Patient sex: M
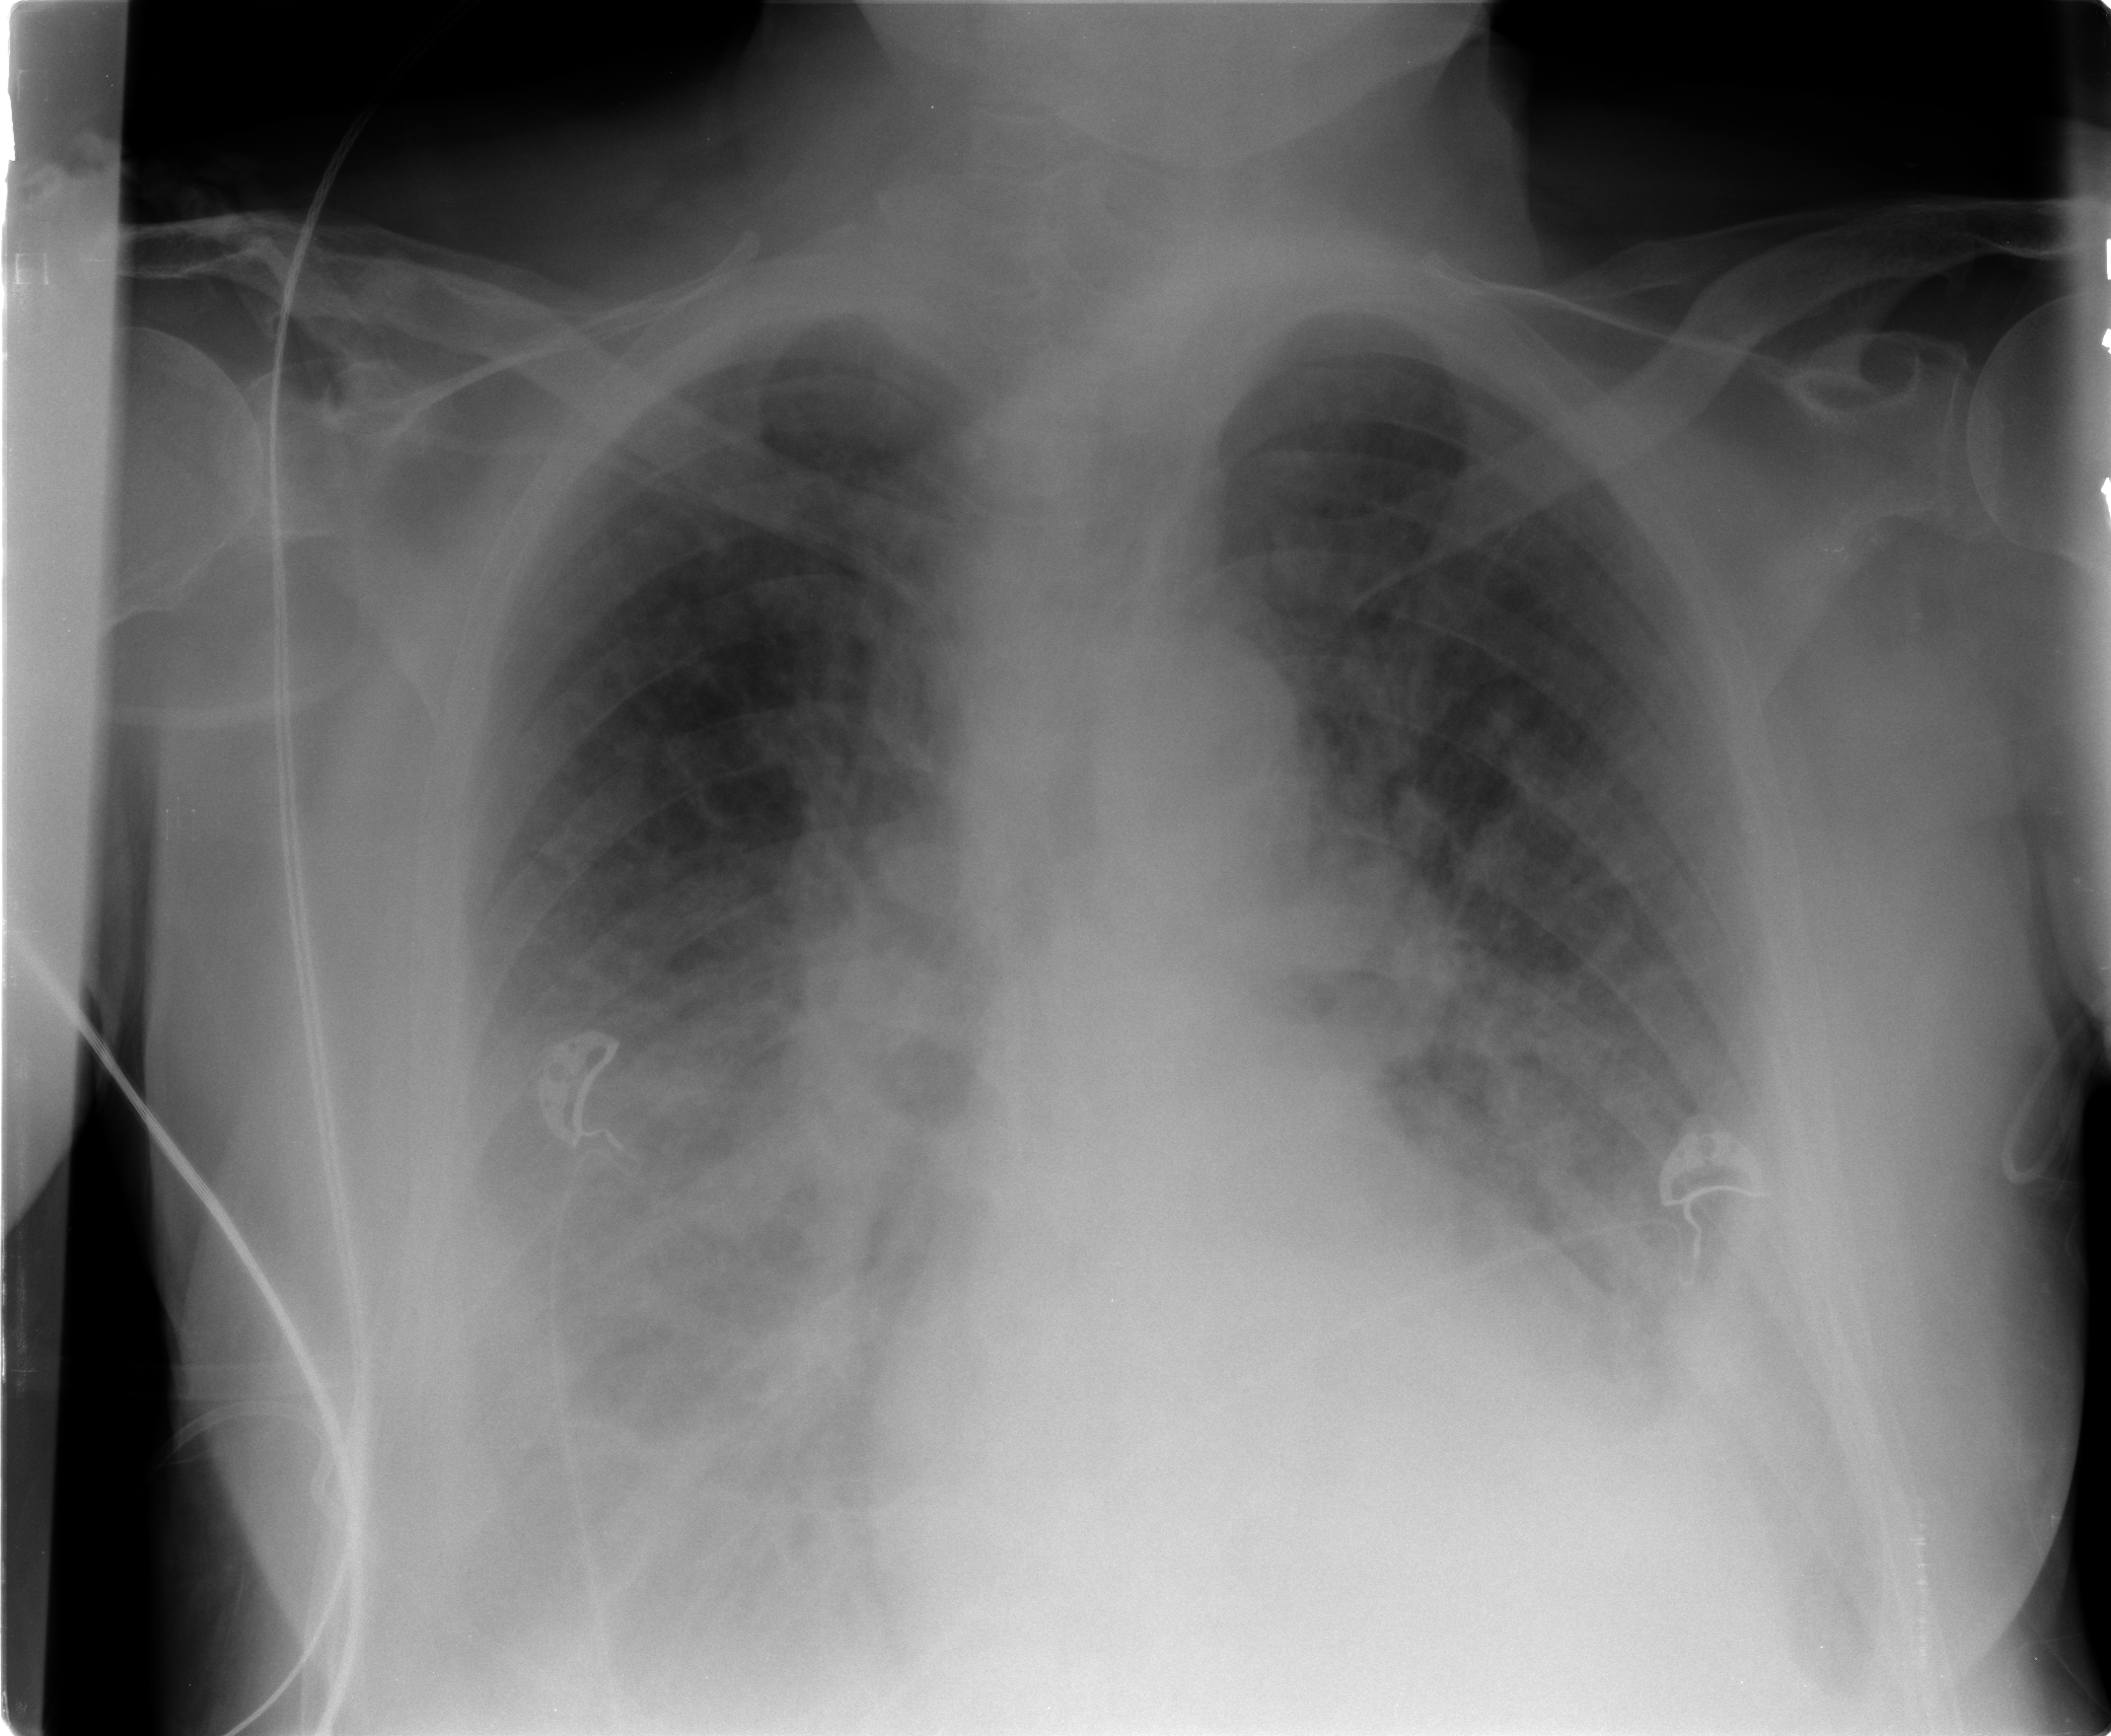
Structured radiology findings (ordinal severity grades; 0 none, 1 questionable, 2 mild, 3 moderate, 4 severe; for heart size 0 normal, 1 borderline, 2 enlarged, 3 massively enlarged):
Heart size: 0
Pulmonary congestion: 3
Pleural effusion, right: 2
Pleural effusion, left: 2
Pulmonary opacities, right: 3
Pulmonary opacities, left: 3
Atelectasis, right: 2
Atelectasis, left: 2